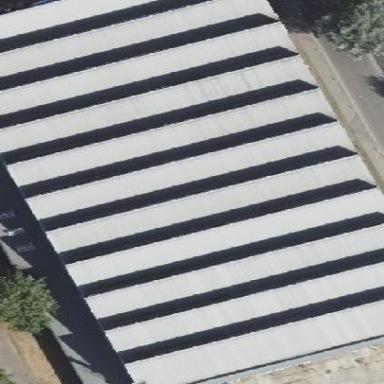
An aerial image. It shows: Building with grey sawtooth roof.